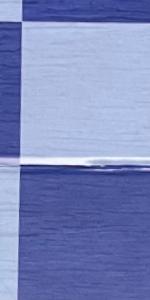
Label: Empty